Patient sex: M
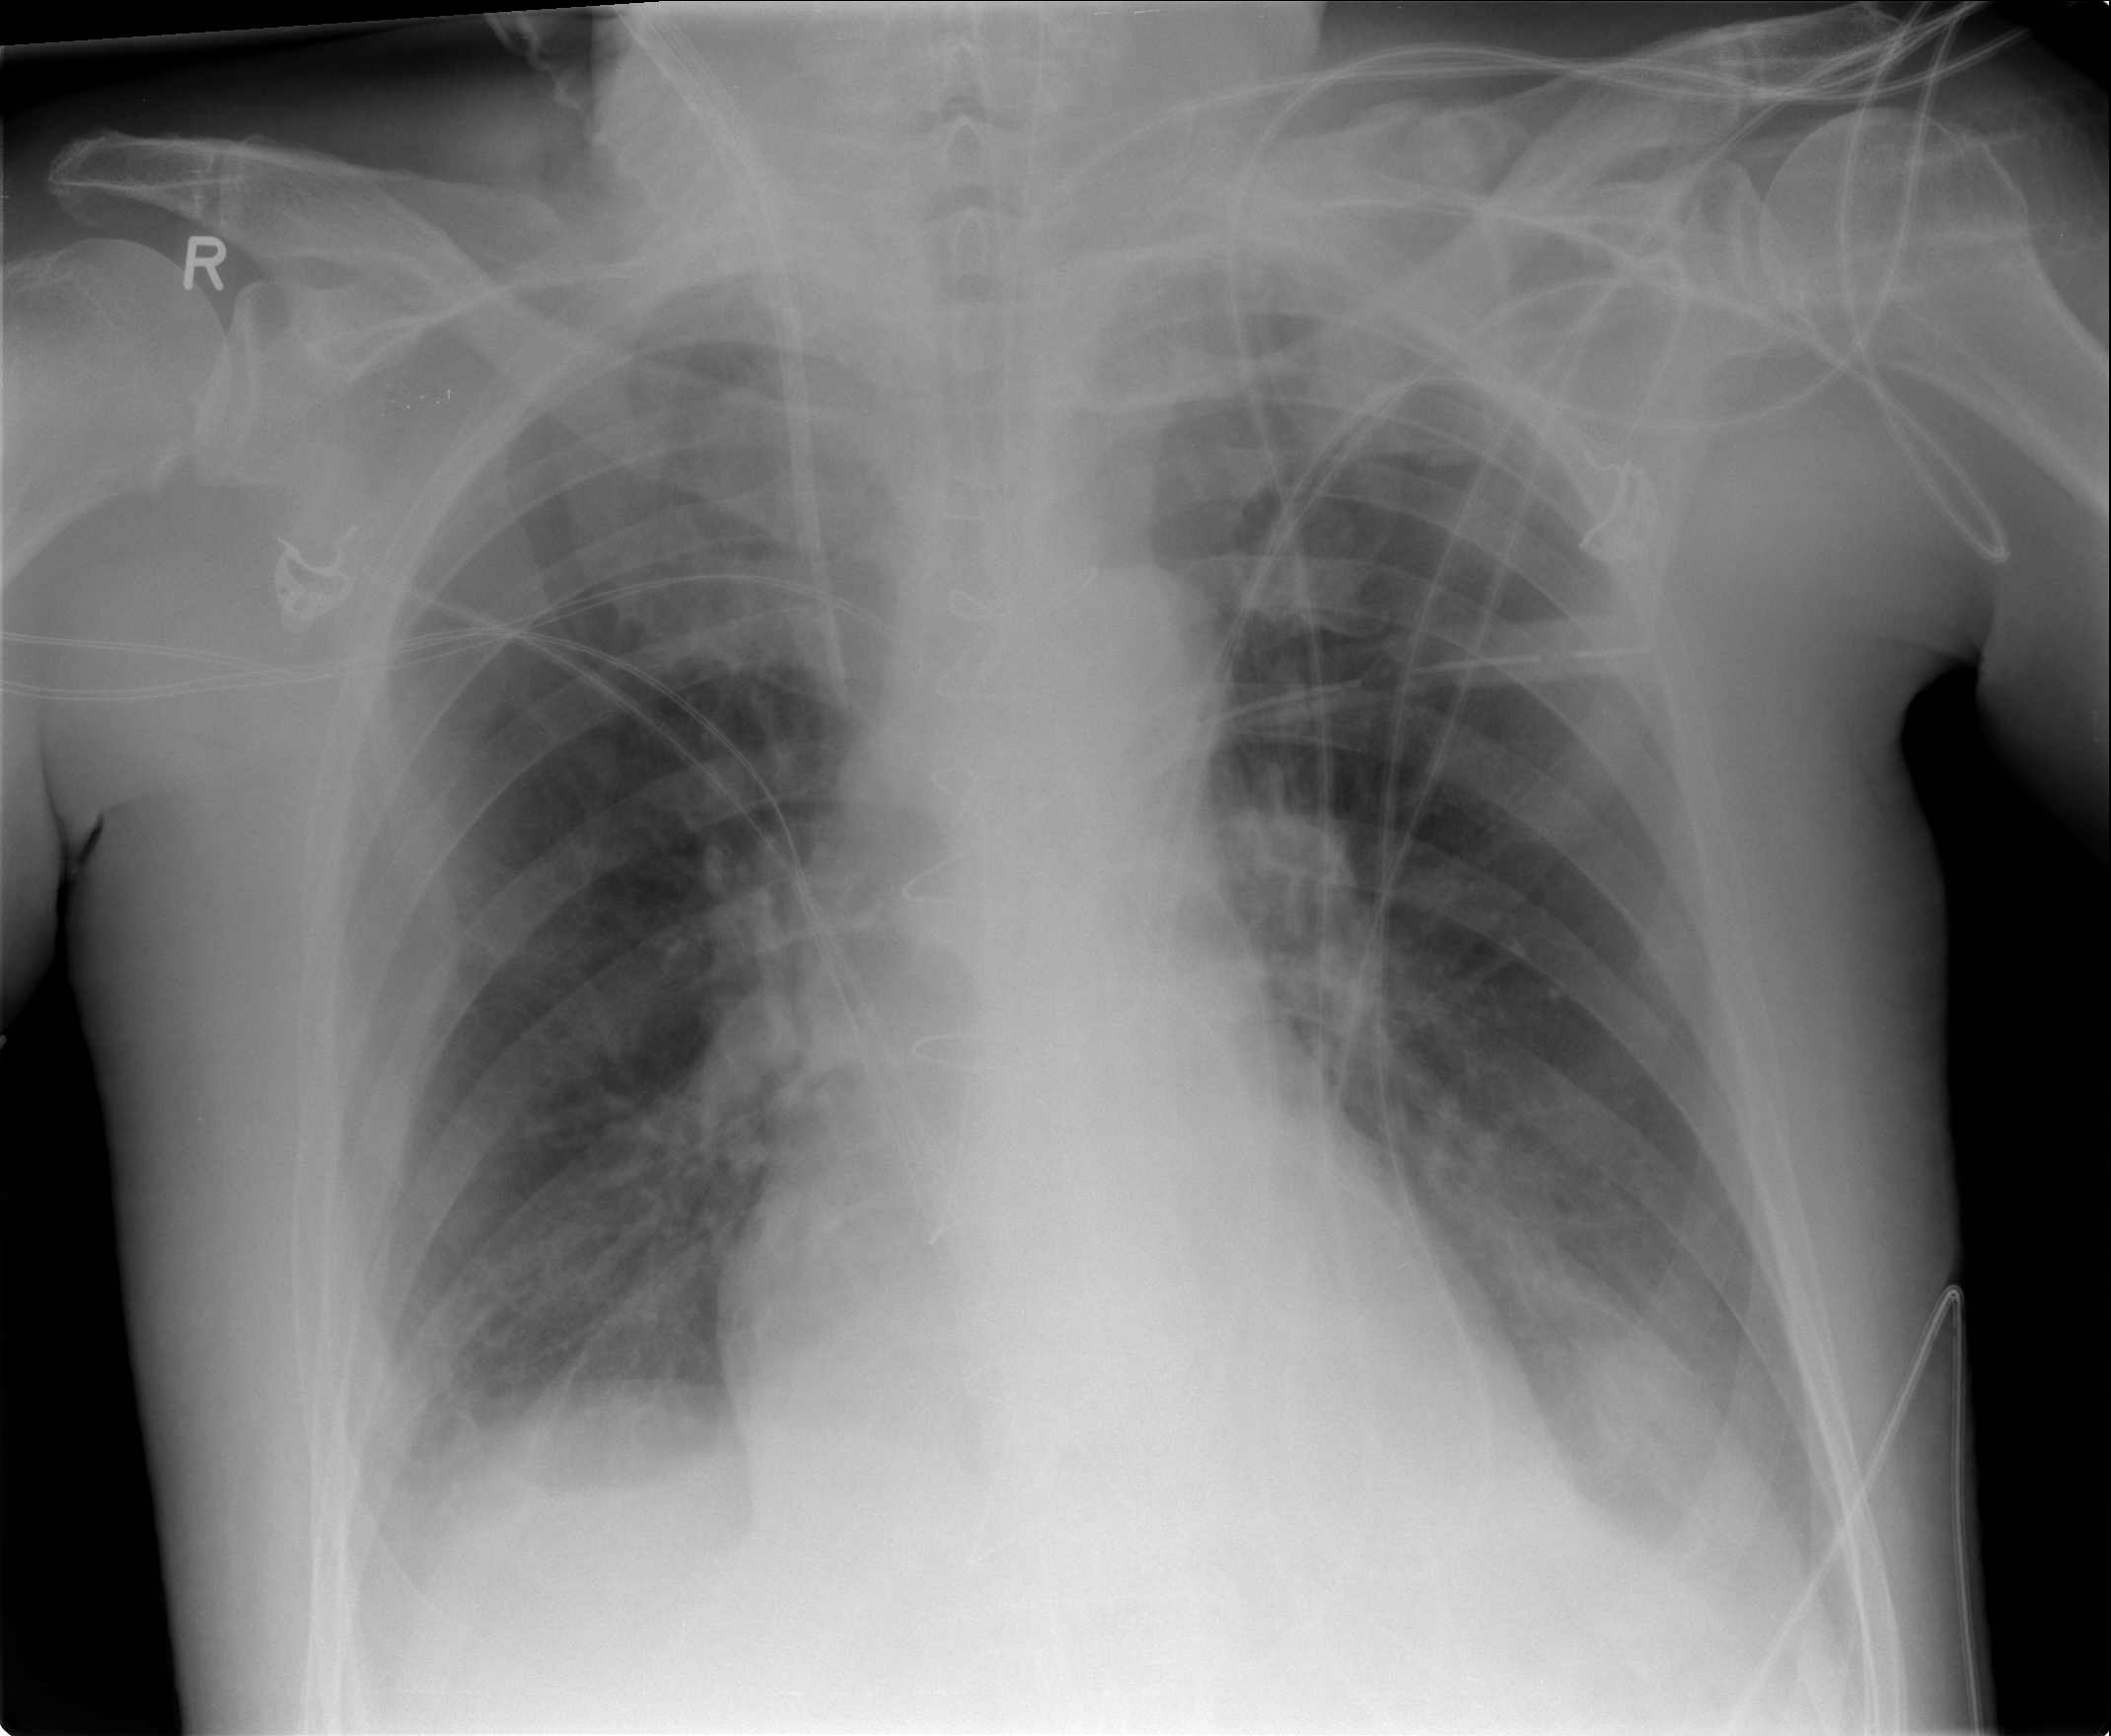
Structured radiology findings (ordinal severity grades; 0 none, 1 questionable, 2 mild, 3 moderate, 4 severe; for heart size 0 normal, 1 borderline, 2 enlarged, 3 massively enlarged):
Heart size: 0
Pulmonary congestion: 0
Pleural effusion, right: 0
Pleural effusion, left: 0
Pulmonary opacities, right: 0
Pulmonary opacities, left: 0
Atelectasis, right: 1
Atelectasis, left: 1